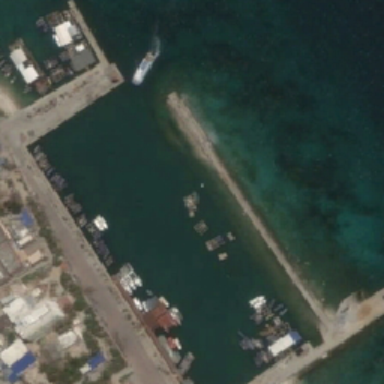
Some boats are in the harbor near several buildings .